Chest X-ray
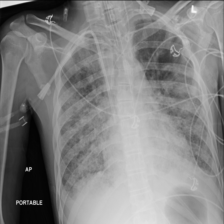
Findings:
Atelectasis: negative
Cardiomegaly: negative
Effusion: positive
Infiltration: positive
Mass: negative
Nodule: negative
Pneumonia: negative
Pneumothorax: negative
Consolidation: negative
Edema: negative
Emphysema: negative
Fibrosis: negative
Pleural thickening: negative
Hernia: negative